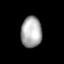
Tissue: lung
Cell type: Endothelial cells
Senescence score: 0.5539
Nuclear area (px): 631
Mean DAPI intensity: 170.211